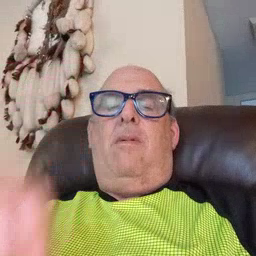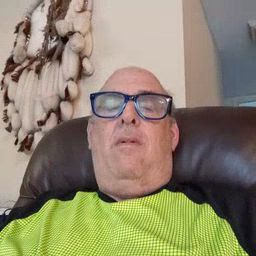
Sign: story